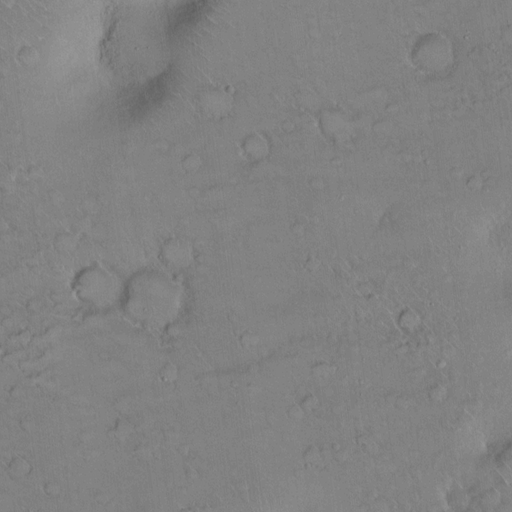
Classes present: Background, Cone